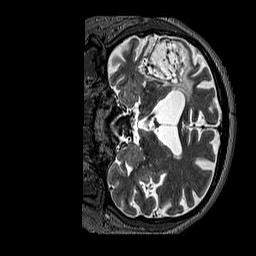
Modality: T2w
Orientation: coronal
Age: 55
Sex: male
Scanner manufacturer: siemens
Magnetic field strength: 3 T
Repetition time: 3.2 s
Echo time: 0.567 s